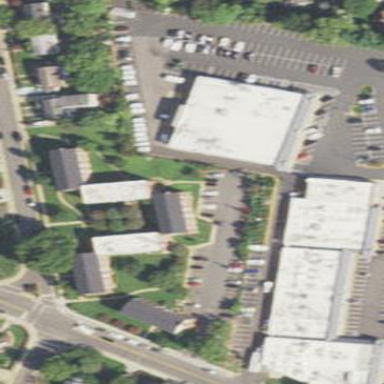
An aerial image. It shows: Commercial area.